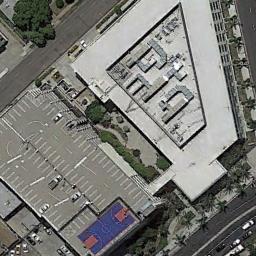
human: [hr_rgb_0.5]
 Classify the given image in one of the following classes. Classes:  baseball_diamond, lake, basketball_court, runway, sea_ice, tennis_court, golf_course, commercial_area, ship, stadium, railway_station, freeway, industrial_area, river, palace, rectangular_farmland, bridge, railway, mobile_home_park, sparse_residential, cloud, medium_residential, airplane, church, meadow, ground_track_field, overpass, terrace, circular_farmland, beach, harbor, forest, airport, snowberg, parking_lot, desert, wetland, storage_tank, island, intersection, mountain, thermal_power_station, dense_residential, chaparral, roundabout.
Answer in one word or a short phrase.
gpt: basketball_court